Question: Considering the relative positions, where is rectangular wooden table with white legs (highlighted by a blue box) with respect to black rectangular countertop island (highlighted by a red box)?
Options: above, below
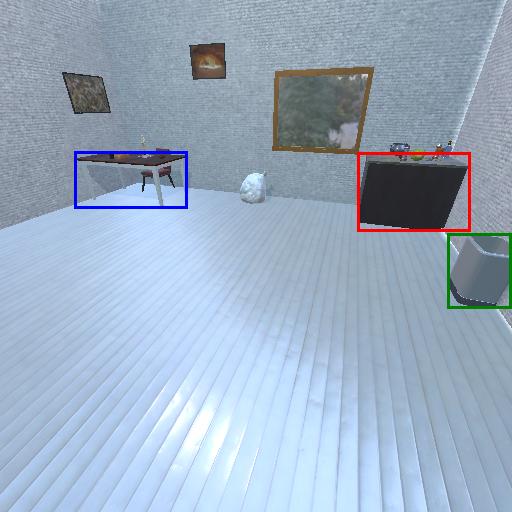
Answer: above